Question: I m Developing an iphone app and i want to create a circle with multiple color. Like below image

m using draw rect method for drawing a circle but no luck with multiplecolors.
can you please help me?
Thanks in advance.
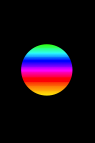
Answer: You can achieve this effect using <URL>:
'''
- (void)viewDidLoad
{
[super viewDidLoad];
CAGradientLayer *glayer = [CAGradientLayer layer];
glayer.frame = CGRectMake(60.0f, 60.0f, 200.0f, 200.0f);
glayer.colors = @[(__bridge id)[UIColor greenColor].CGColor,
(__bridge id)[UIColor cyanColor].CGColor,
(__bridge id)[UIColor blueColor].CGColor,
(__bridge id)[UIColor purpleColor].CGColor,
(__bridge id)[UIColor redColor].CGColor,
(__bridge id)[UIColor orangeColor].CGColor,
(__bridge id)[UIColor yellowColor].CGColor];
glayer.backgroundColor = [UIColor redColor].CGColor;
CAShapeLayer *shLayer = [CAShapeLayer layer];
[shLayer setPath:CGPathCreateWithEllipseInRect(CGRectMake(0, 0, 200, 200), NULL)];
[glayer setMask:shLayer];
[self.view.layer addSublayer: glayer];
}
'''
Note that 'colors' and 'locations' properties of CAGradientLayer are animatable, so you can easily add animated effects using that approach